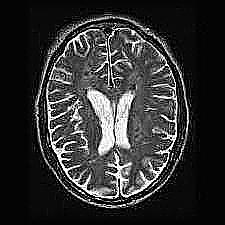
Label: notumor